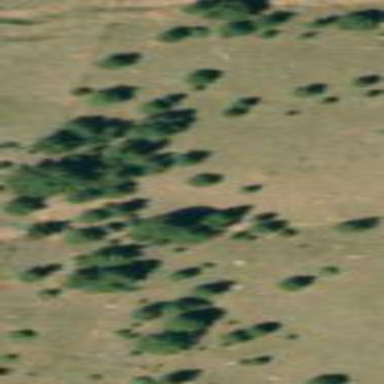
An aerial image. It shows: Forest dominated by evergreen needle-leaved trees.